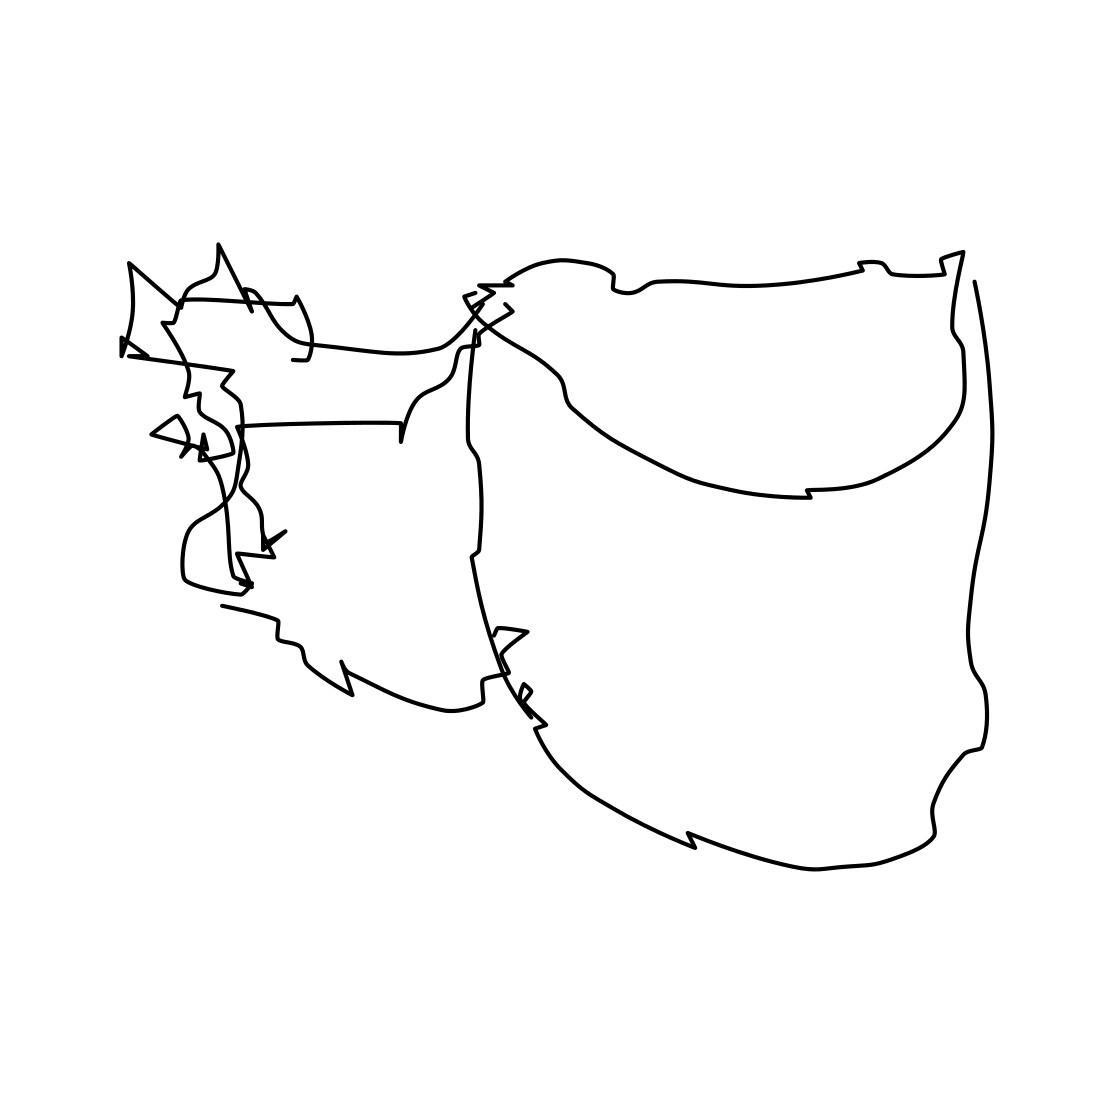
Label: cup